Current action and preconditions to check: path_clear

Your task: For each precondition in the list above, predict whether it will hold at this action.

Consider the current scene as observed from the mobile robot's camera, and analyze the predicted future states of all dynamic agents (e.g., people, animals, vehicles, or any moving entities) within the NEXT SECOND.

IMPORTANT: Only answer "very likely" if you are absolutely certain—based on strong, clear evidence—that a dynamic agent will violate the precondition in the predicted future state. Do NOT answer "very likely" for unlikely, ambiguous, or low-probability risks.

Ask yourself for each precondition: Is there a high probability, with clear and convincing evidence, that the predicted future states of any dynamic agent will interfere with the predicted future state of the currently executing action within the NEXT SECOND, causing that precondition to fail?

Assess the risk level based on these predictions. Use "likely" or "very likely" if motions create a clear risk of interference.

Use "neutral" or "improbable" if agents are nearby but their predicted paths are clearly diverging or non-conflicting.

Failure Risk Categories: "very improbable", "improbable", "neutral", "likely", "very likely"

Answer Format: Output ONLY the probability_of_failure value from these categories: "very improbable", "improbable", "neutral", "likely", "very likely"

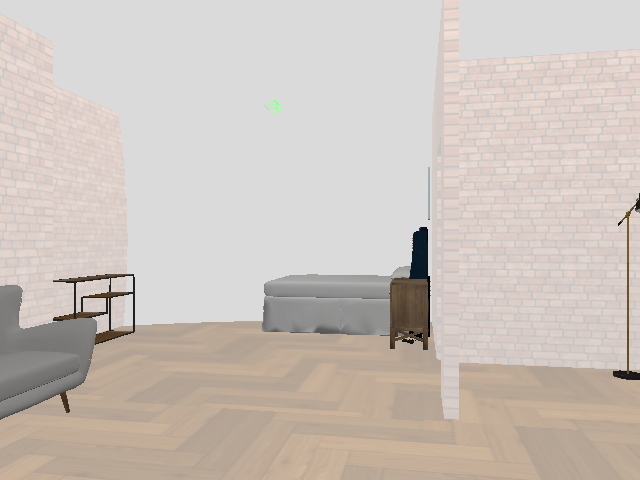

Answer: very improbable